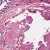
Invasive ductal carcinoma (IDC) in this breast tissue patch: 0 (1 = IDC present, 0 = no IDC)